Question:
'''
SELECT type_files.html_embed_before
, script_files.path
, type_files.html_embed_after
FROM type_files
INNER JOIN script_files ON (type_files.type = script_files.type)
'''
the above code gives me information for all script_files.
I want to build on the query and get
- script_files.id = script_match.file_id- script_matches.ap_id equal to article.head, header.head OR footer.head.- The Id for article, header, footer will be passed in
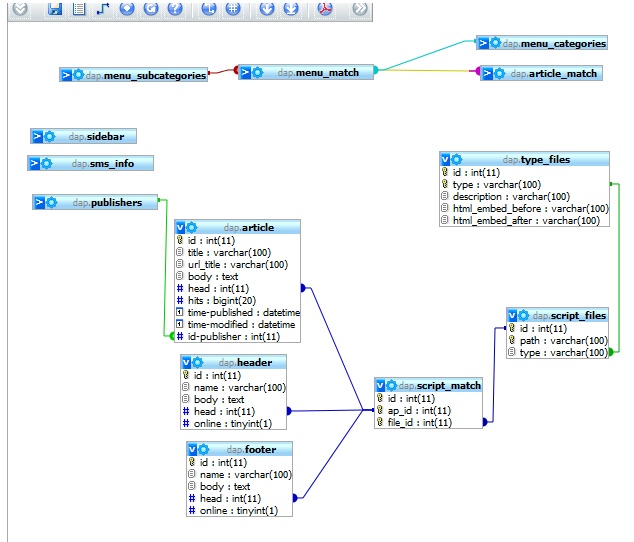
Answer: The requirement I'm least understanding is your link from script_match to article, header, and footer. This should be what you want if I understand correctly.
'''
SELECT tf.html_embed_before
, sf.path
, tf.html_embed_after
FROM type_files AS tf
INNER JOIN script_files AS sf ON tf.type = sf.type
INNER JOIN script_match AS sm ON sf.Id = sm.file_id
WHERE sm.ap_id IN
(
SELECT a.head
FROM article AS a
WHERE a.id = @yourId
UNION ALL
SELECT h.head
FROM header AS h
WHERE h.id = @yourId
UNION ALL
SELECT f.head
FROM footer AS f
WHERE f.id = @yourId
)
'''
<URL> documentation
<URL>